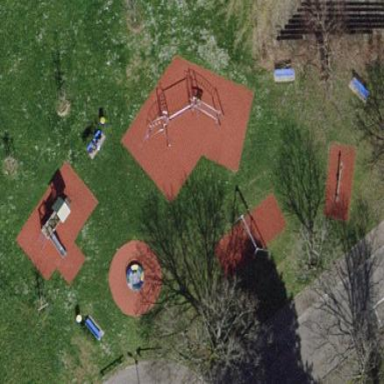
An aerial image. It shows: Playground area for leisure activities on the land.